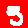
Digit: 5